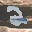
Label: 2